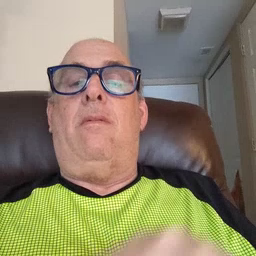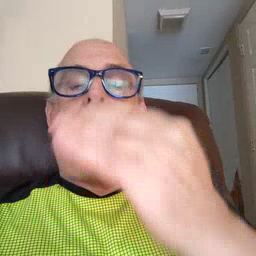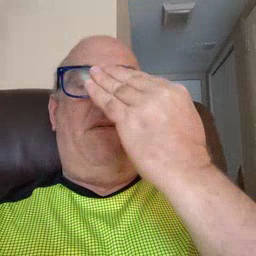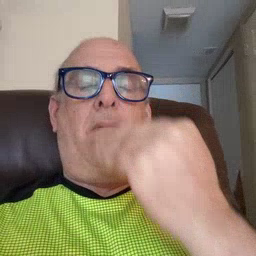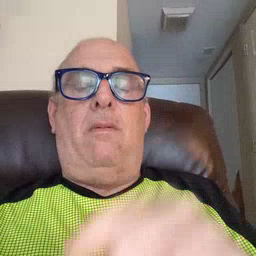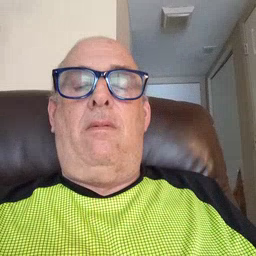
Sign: sleepy